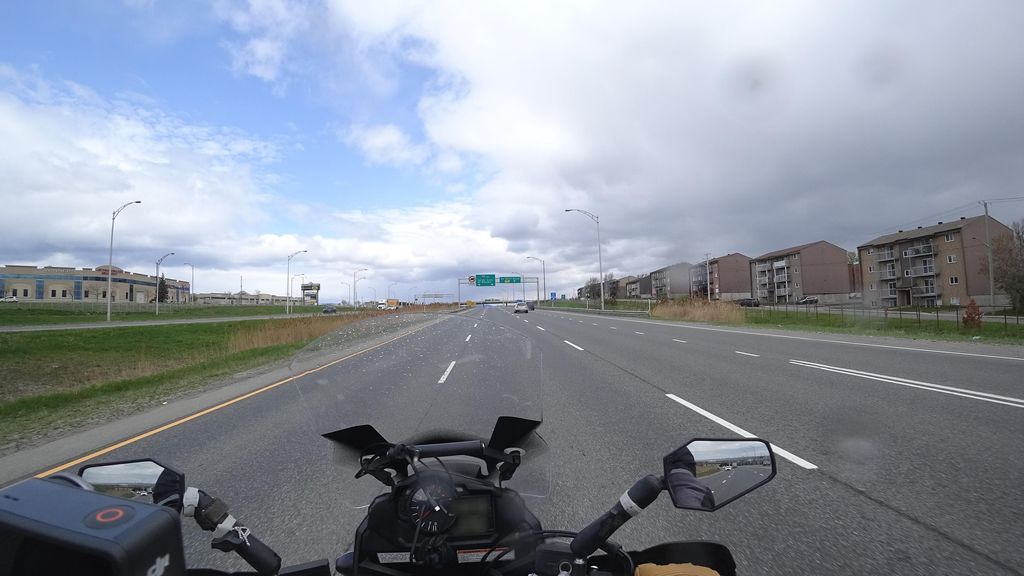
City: quebec_city